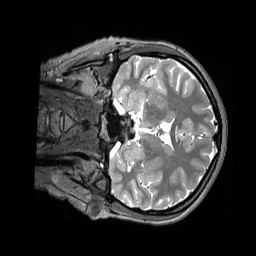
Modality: T2w
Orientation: coronal
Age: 21
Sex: female
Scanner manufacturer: siemens
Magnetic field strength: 3 T
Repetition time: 3.2 s
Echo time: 0.408 s